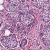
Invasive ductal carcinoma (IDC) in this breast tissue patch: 1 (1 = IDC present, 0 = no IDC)